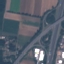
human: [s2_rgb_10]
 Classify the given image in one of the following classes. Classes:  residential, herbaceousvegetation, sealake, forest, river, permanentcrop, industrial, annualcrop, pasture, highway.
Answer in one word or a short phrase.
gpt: Highway